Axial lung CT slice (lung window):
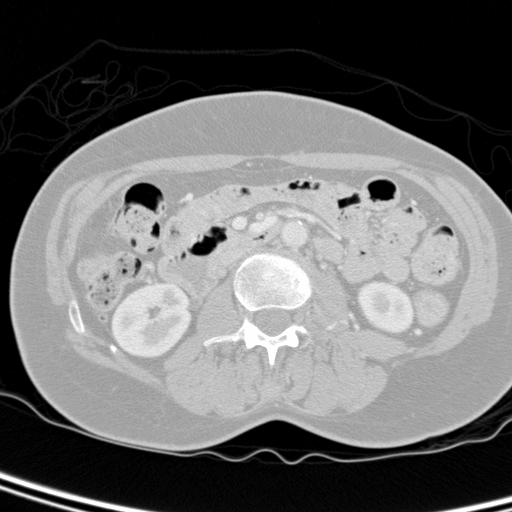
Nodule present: no